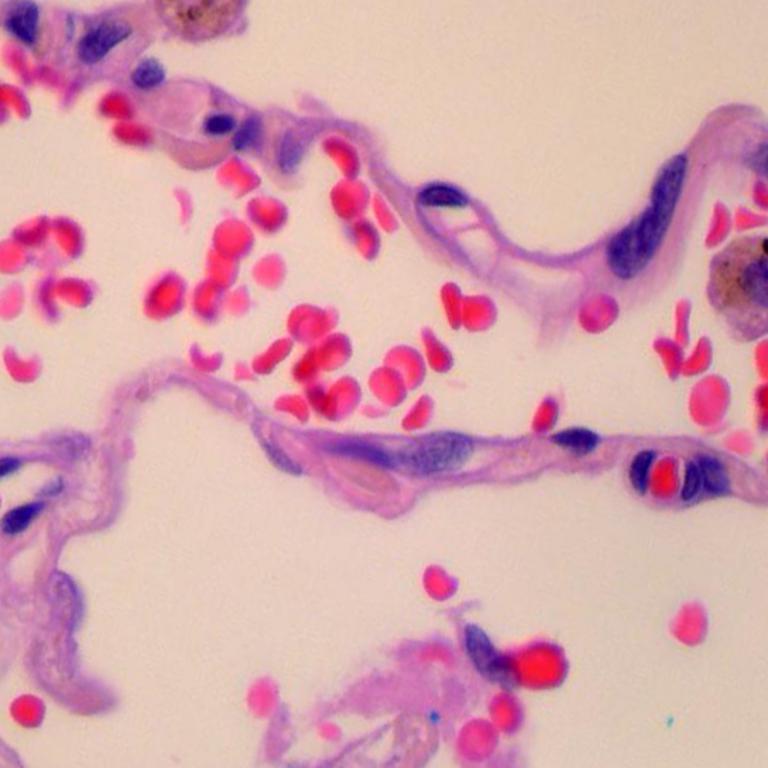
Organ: lung
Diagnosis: benign